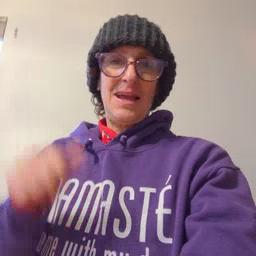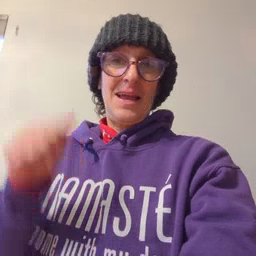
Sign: puzzle